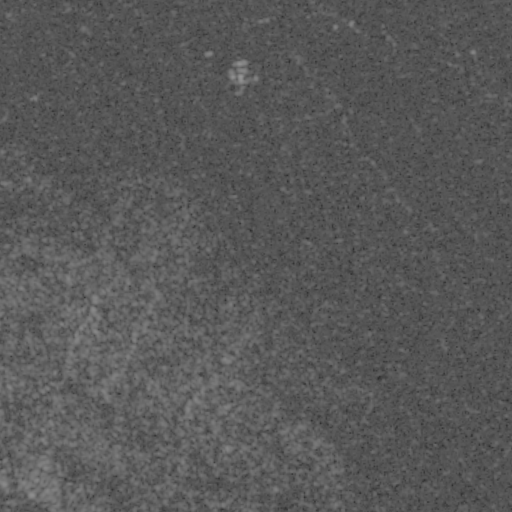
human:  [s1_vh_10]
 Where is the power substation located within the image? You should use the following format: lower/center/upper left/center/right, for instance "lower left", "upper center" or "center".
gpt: The power substation is located in the upper center of the image.
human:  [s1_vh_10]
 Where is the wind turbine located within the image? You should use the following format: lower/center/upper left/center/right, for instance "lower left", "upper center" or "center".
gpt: The wind turbine is located in the upper right of the image.
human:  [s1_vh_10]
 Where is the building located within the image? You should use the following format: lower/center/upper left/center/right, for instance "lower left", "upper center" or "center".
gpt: There is no building in the image.

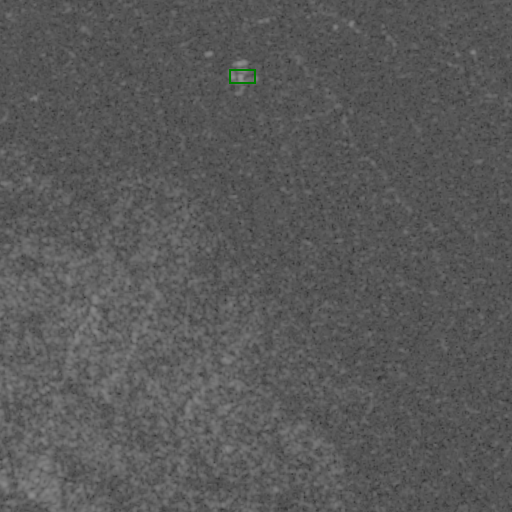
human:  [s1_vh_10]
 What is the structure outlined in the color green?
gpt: The structure outlined in green is a power substation.
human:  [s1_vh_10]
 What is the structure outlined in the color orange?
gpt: There is no orange outline.